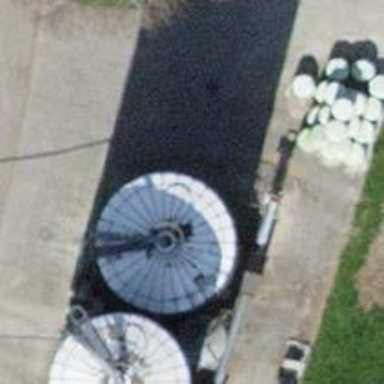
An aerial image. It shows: Silo building.